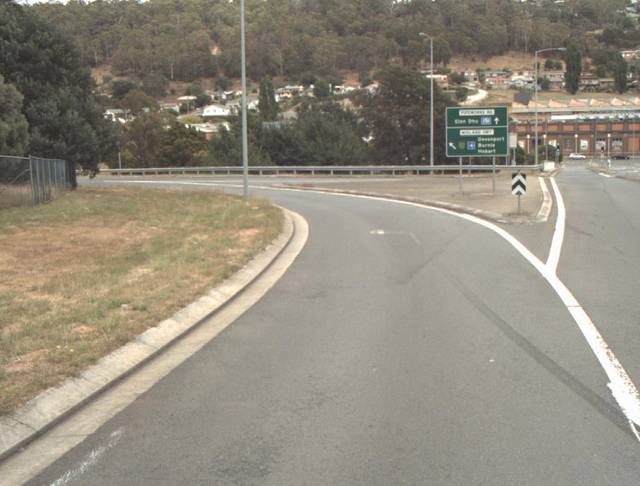
Region: Australia
Coordinates: -41.454, 147.143